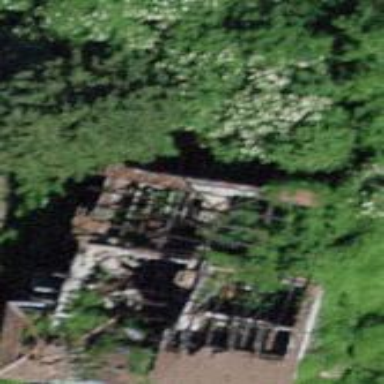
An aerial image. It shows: Ruins of building.